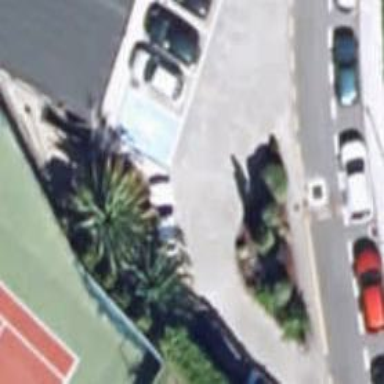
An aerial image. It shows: Disabled parking space.